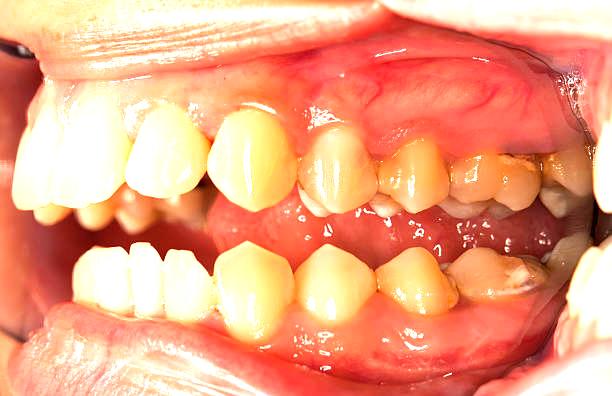
Condition: Gingivitis